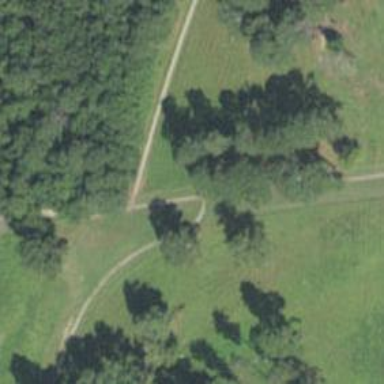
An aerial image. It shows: Footway along the road.